Question: I wanted some help with accessibility: How can we group a set of divs so they are read out as a single group in screen reader mode?
Example:

Here you can see that there are two rows; how can I make each row be read out with all the details?
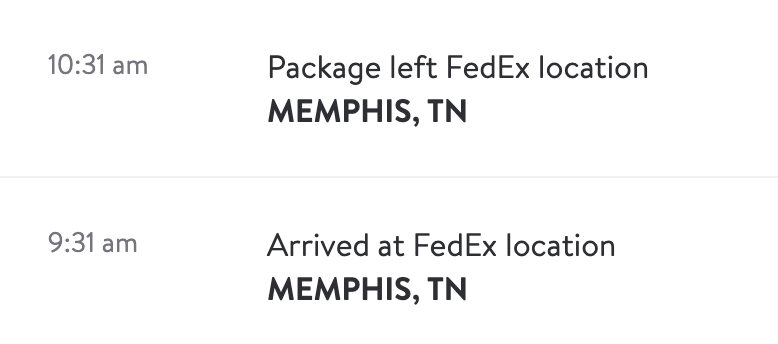
Answer: One option is to set an 'aria-label' on the parent div and hide the child divs using 'aria-hidden="true"'.
Based on your example image, the 'aria-label' would have the format:
'aria-label="<TIME> <DESCRIPTION> <CITY>"'
e.g. 'aria-label="10:31am Package left FedEx location Memphis, TN"'
The screen reader should announce the 'aria-label' on the parent div and ignore the child divs.